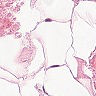
Metastatic tissue present: no